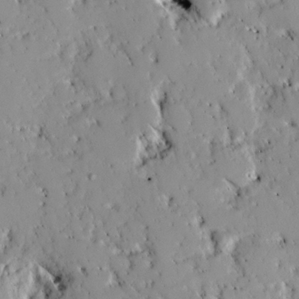
Label: non_frost